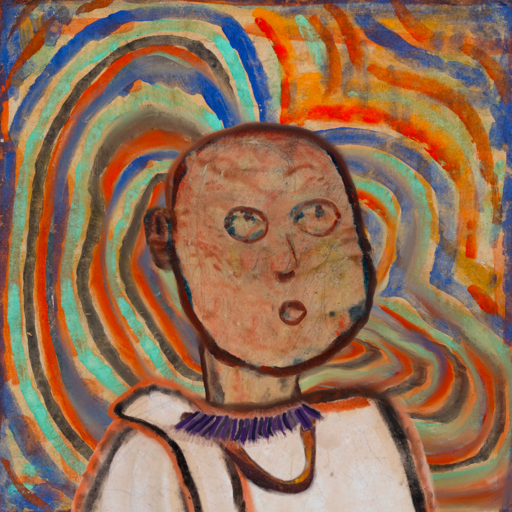
Background: Sisters, Head And Neck Side: Orphan, Face Side: Orphan, Bust: Roy_Bahadur, Hair Side: Blank, Head Accessory: Blank, Second Necklace: Comrade, Necklace: HillGirl, Baby: Blank